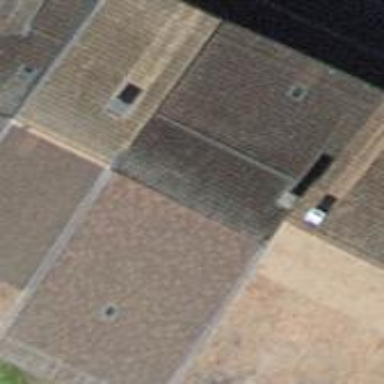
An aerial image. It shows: Building with tile roof.